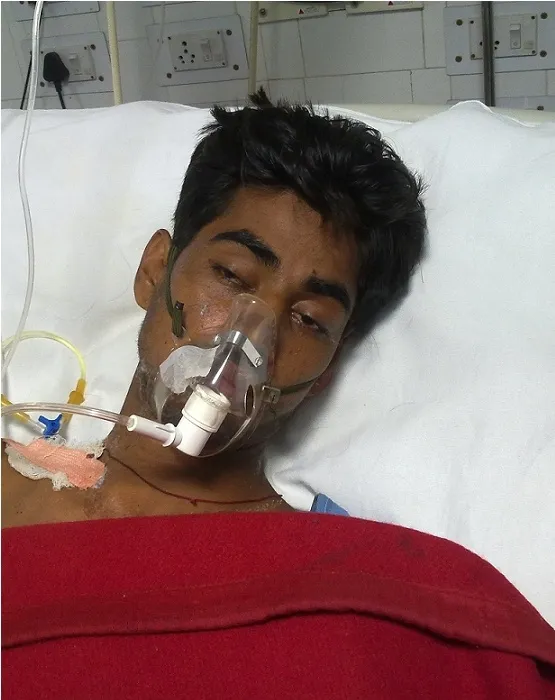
Patient victim of a snake bite on scrotum, admitted in ICU with typical neurotoxic symptoms (ptosis and inability to hold neck).
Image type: medical_photograph (other_medical_photograph)